Question: I am very new to php language and I got a small question to ask. As last image shows, I save a .txt file named "test2" with "Hello, World!" written on it and a .php file named "test1" with code:
'''
<?php
echo "Hello, World!"
?>
'''
Now, what is the difference between them two? Besides the font after opening them, I see no difference. All I want is just display some text and nothing else, which one should I use? Thanks a lot

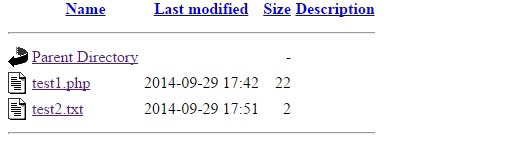
Answer: The differences are minor, the PHP file will probably to the response indicating PHP. Depends on configuration.
'''
X-Powered-By: PHP/5.4.22
'''
Depending on the Webserver, for example using , PHP will not be loaded during text file request, so it might be faster than PHP echo (at least it uses a few MB less of memory).
Using Apache without fcgi for example (when the PHP interpreter is loaded as a ), any requests will trigger to load PHP so there is barely a difference, whereas PHP opcodes may be cached in memory (on a second or third request).
Another difference is, the webserver recognizes the of the text file, but for PHP there is a default mime-type in the . That mean's your 'echo'-PHP-script will probably render as HTML instead of 'text/plain'.